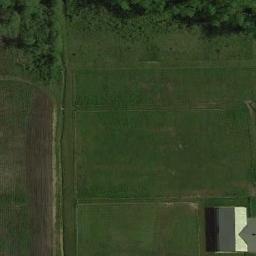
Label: meadow